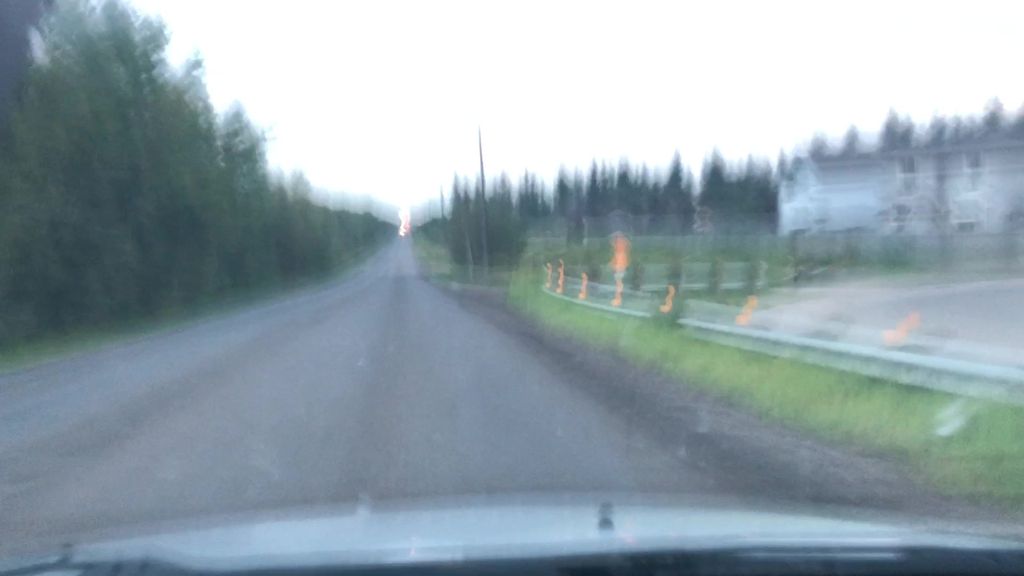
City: edmonton